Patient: sex M, age 64
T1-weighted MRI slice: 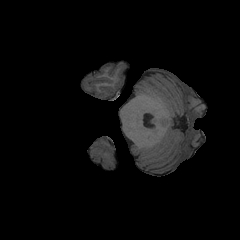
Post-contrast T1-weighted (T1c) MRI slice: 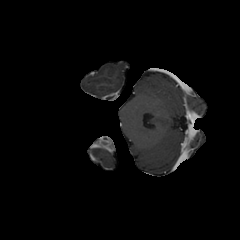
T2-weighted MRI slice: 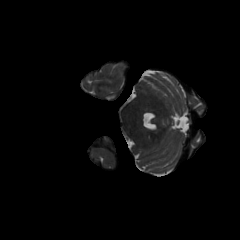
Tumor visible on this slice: no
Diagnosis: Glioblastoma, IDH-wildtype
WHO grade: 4